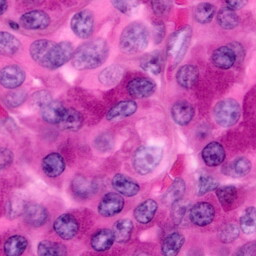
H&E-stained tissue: Pancreatic